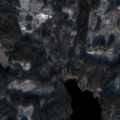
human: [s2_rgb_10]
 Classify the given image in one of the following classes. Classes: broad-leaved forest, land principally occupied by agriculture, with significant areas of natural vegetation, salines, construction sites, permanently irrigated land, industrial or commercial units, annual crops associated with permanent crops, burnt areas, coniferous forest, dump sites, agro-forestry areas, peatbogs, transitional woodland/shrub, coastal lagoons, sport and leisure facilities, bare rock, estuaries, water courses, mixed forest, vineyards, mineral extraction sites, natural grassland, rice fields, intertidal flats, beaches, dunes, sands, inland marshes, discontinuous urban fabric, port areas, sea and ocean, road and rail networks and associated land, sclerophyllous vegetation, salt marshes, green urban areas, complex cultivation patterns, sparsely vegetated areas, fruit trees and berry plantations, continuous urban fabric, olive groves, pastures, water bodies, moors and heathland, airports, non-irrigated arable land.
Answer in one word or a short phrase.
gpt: coniferous forest, mixed forest, transitional woodland/shrub, water bodies